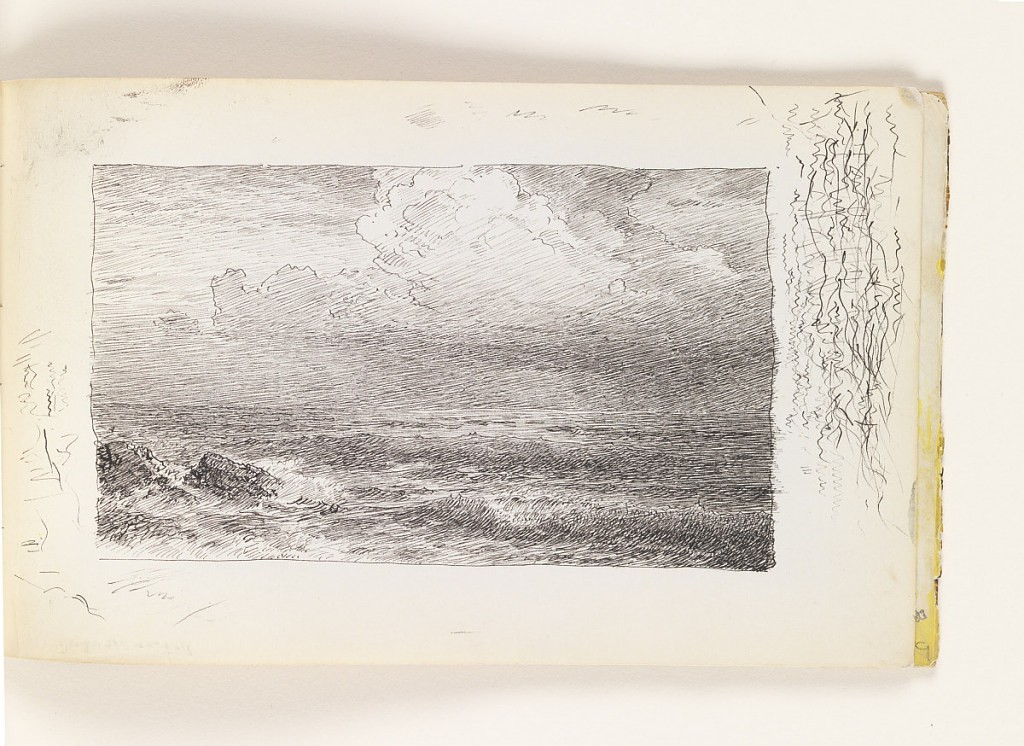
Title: Dark Ocean with Rocks and Prominent Cumulus Clouds
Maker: William Trost Richards, American, 1833–1905
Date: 1890–1900
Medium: Pen and black ink on off-white wove paper
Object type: Sketchbook folio
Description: View of ocean with waves hitting rocks in left foreground. In center of sky, large, prominent cumulus cloud. Miscellaneous pen strokes in margins to left, right and above image.